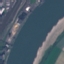
Land use / land cover: River